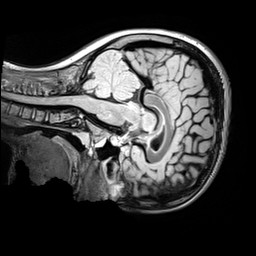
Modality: FLAIR
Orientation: sagittal
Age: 10
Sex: female
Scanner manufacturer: siemens
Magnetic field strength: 3 T
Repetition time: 5 s
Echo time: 0.388 s